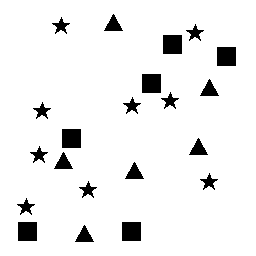
Squares: 6
Triangles: 6
Stars: 9
Total shapes: 21